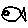
Label: fish